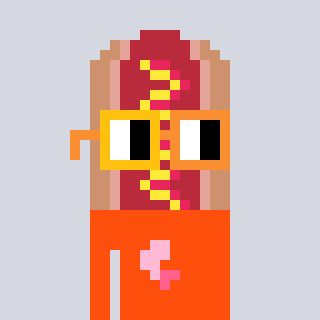
a pixel art character with square yellow and orange glasses, a hotdog-shaped head and a orange-colored body on a cool background